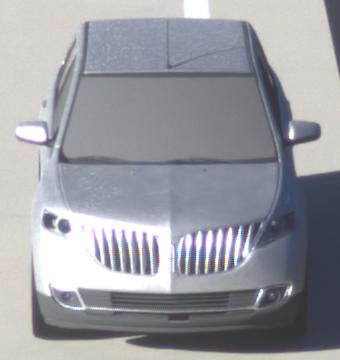
Make: Lincoln
Model: MKX
Detailed model: Gen. 1 CD3
Model produced from: 2010
Model produced until: 2015
Doors: 5
Color: white
Road condition: dry road
Daytime: morning or afternoon
Contrast: high contrast